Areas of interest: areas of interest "Home Furnishing and Building Materials Market"
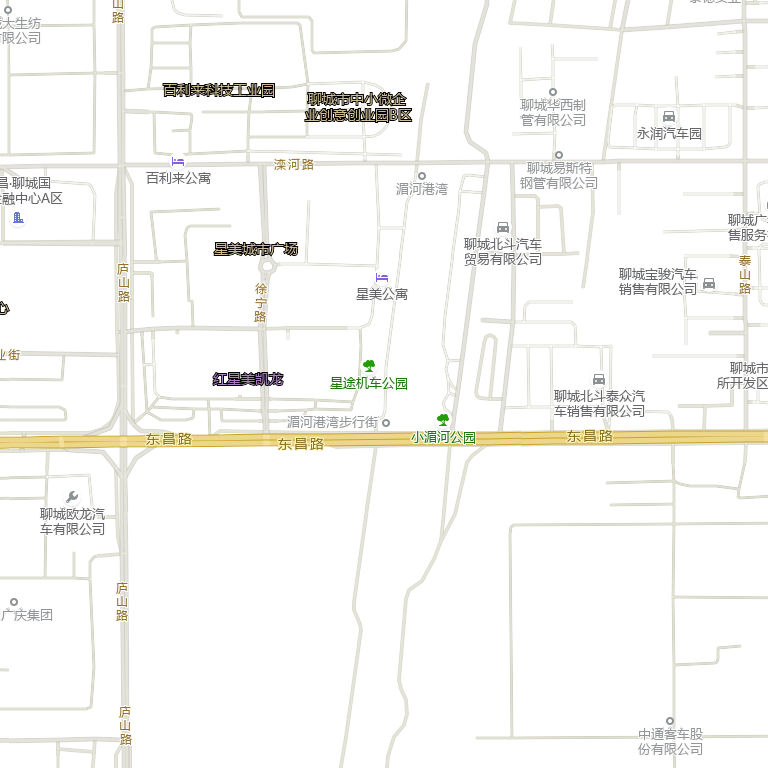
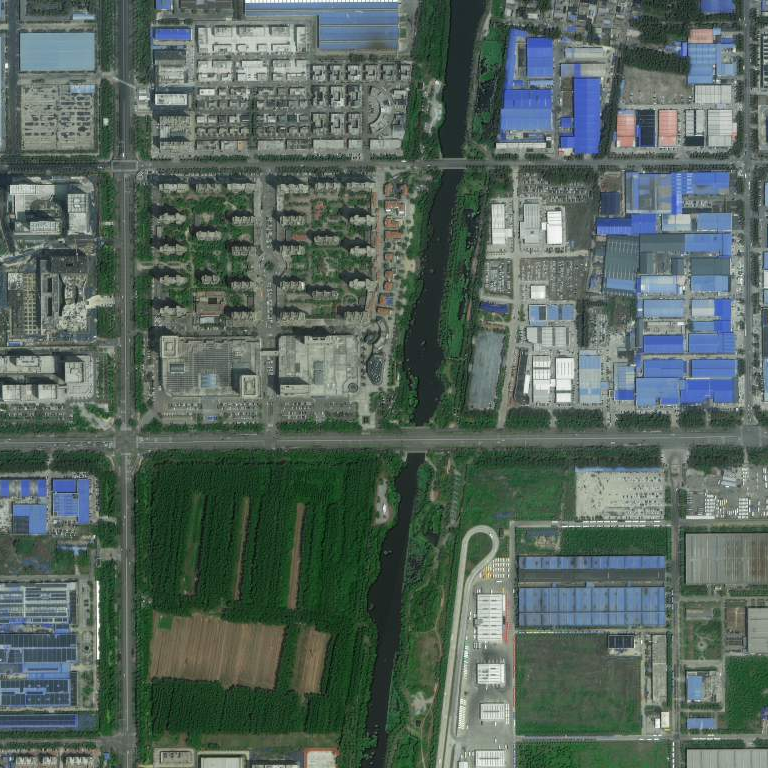